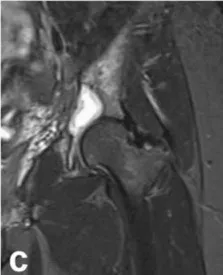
MRI of the left hip joint before treatment. (c) Coronal image of T2-weighted image.
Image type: radiology (mri)